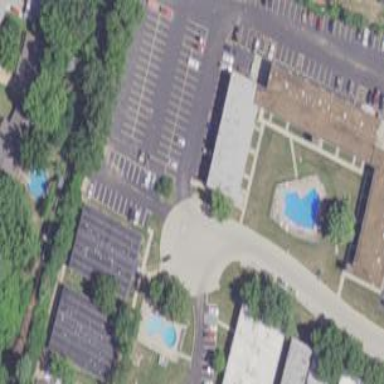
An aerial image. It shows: Image showing building with apartments.